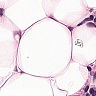
Metastatic tissue present: no